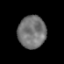
Tissue: prostate
Cell type: T cells
Senescence score: 0.3202
Nuclear area (px): 888
Mean DAPI intensity: 115.949